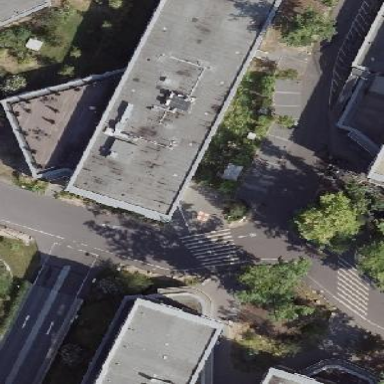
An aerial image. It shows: Part of building is shown in the image.